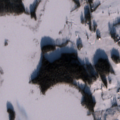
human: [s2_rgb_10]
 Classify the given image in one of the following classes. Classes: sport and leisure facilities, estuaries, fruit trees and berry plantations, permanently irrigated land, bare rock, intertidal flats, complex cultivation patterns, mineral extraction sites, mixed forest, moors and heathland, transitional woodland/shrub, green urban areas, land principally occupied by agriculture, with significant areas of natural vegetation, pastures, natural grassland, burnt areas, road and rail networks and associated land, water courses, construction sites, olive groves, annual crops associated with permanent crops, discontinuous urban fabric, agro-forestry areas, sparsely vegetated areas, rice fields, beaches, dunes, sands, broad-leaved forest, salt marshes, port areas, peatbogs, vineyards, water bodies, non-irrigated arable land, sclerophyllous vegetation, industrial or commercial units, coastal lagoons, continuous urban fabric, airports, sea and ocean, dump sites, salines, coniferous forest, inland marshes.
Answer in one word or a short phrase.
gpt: land principally occupied by agriculture, with significant areas of natural vegetation, mixed forest, water bodies